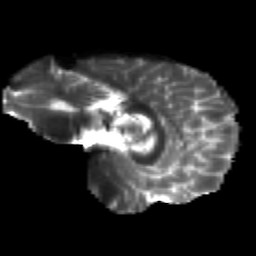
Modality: T2w
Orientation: sagittal
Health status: healthy
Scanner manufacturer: siemens
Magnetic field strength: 3 T
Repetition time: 12 s
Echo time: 0.092 s